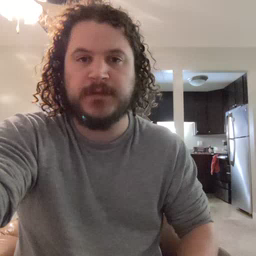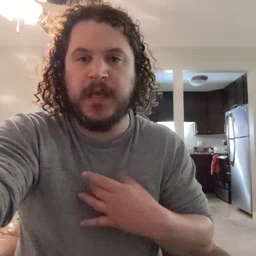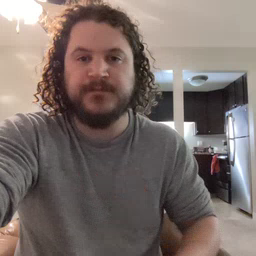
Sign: like